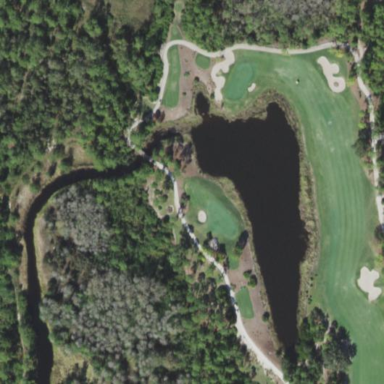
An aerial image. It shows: Scenic view of water hazard on golf course. The natural water feature adds beauty to the landscape.